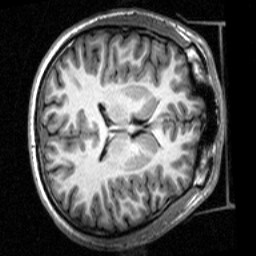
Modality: T1w
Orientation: axial
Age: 25
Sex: male